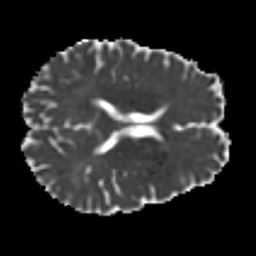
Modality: MD
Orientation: axial
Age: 42
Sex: male
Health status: healthy
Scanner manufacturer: ge
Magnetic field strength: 3 T
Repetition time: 11 s
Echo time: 0.072 s